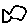
Label: fish